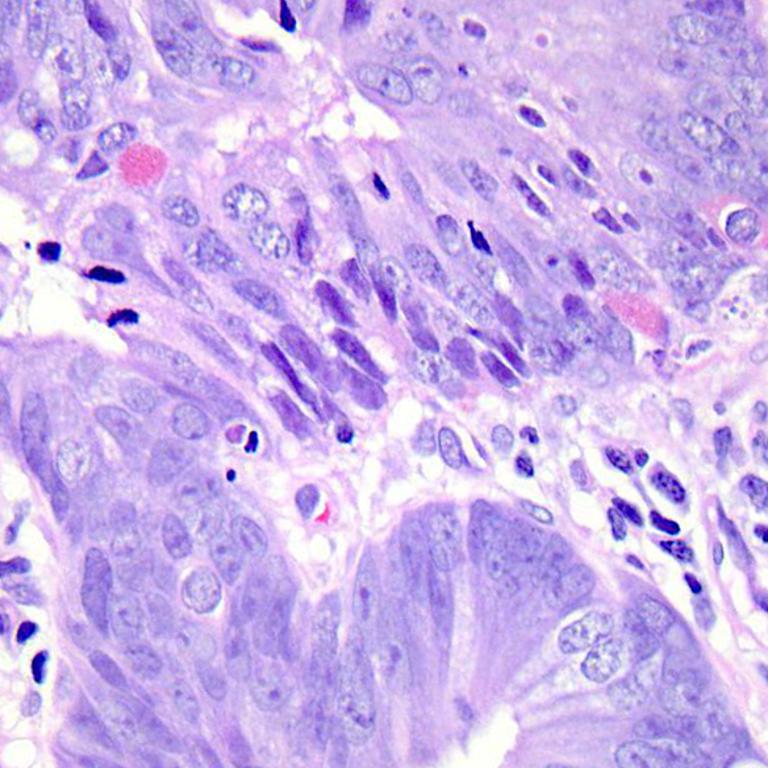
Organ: colon
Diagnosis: adenocarcinomas